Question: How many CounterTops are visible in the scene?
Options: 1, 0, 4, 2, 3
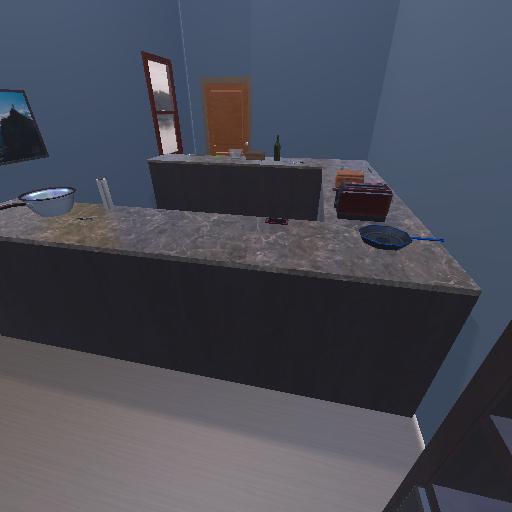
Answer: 1